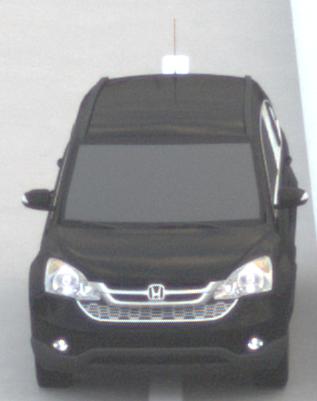
Make: Honda
Model: CR-V
Detailed model: CR-V (III) (04/10 - 10/12)
Model produced from: 2010
Model produced until: 2012
Doors: 5
Color: black
Road condition: dry road
Daytime: morning or afternoon
Contrast: low contrast